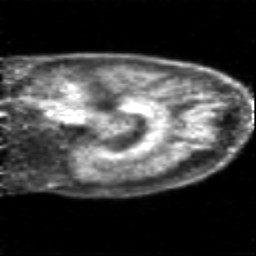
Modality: PET
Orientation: sagittal
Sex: female
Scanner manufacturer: siemens